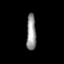
Tissue: lung
Cell type: T cells
Senescence score: 0.2292
Nuclear area (px): 342
Mean DAPI intensity: 146.696